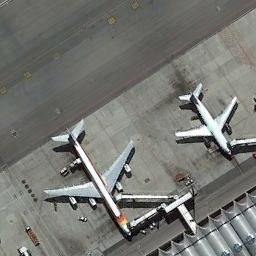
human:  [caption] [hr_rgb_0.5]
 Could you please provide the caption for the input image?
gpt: A large plane and a small plane are parked beside the terminal .

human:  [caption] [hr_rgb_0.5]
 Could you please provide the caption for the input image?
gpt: There are two planes, The larger one is about twice as large as the smaller one .

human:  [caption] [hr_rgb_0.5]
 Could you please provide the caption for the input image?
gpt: Two planes of different sizes are neatly parked next to the buildings in the airport .

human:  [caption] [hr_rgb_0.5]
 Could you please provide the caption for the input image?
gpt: A plane with the orange mark and a white plane parked next to boarding bridges .

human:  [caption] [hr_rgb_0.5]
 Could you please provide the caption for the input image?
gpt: Two planes are in the parking lot .